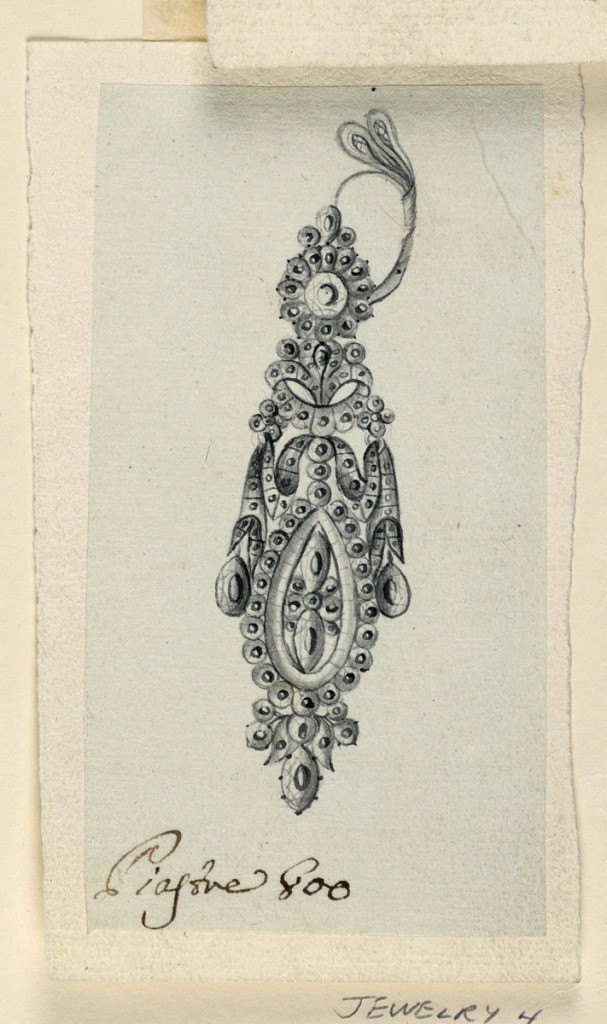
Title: Design for an Earring
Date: early 19th century
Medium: Pen and black ink, brush and gray watercolor on light green paper
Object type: Drawing
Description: Jewelry design for an earring. Similar to designs for 1938-88-7587 and 1901-39-743; the latter appears to be a somewhat later simplification but transforming the ribbon of the drapery as it is here, into a piece of cloth.